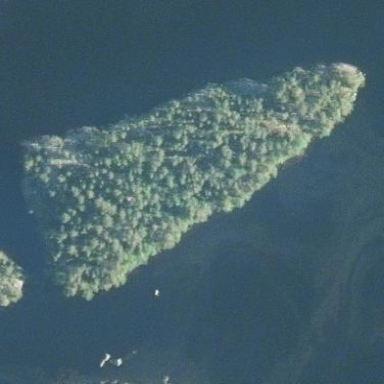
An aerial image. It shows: Islet covered with woodland. The area is classified as forest land.